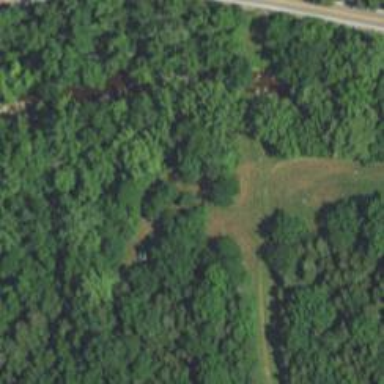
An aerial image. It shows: Hunting stand.